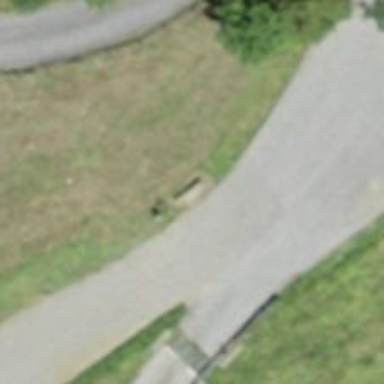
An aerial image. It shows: Brown bench.